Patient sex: M
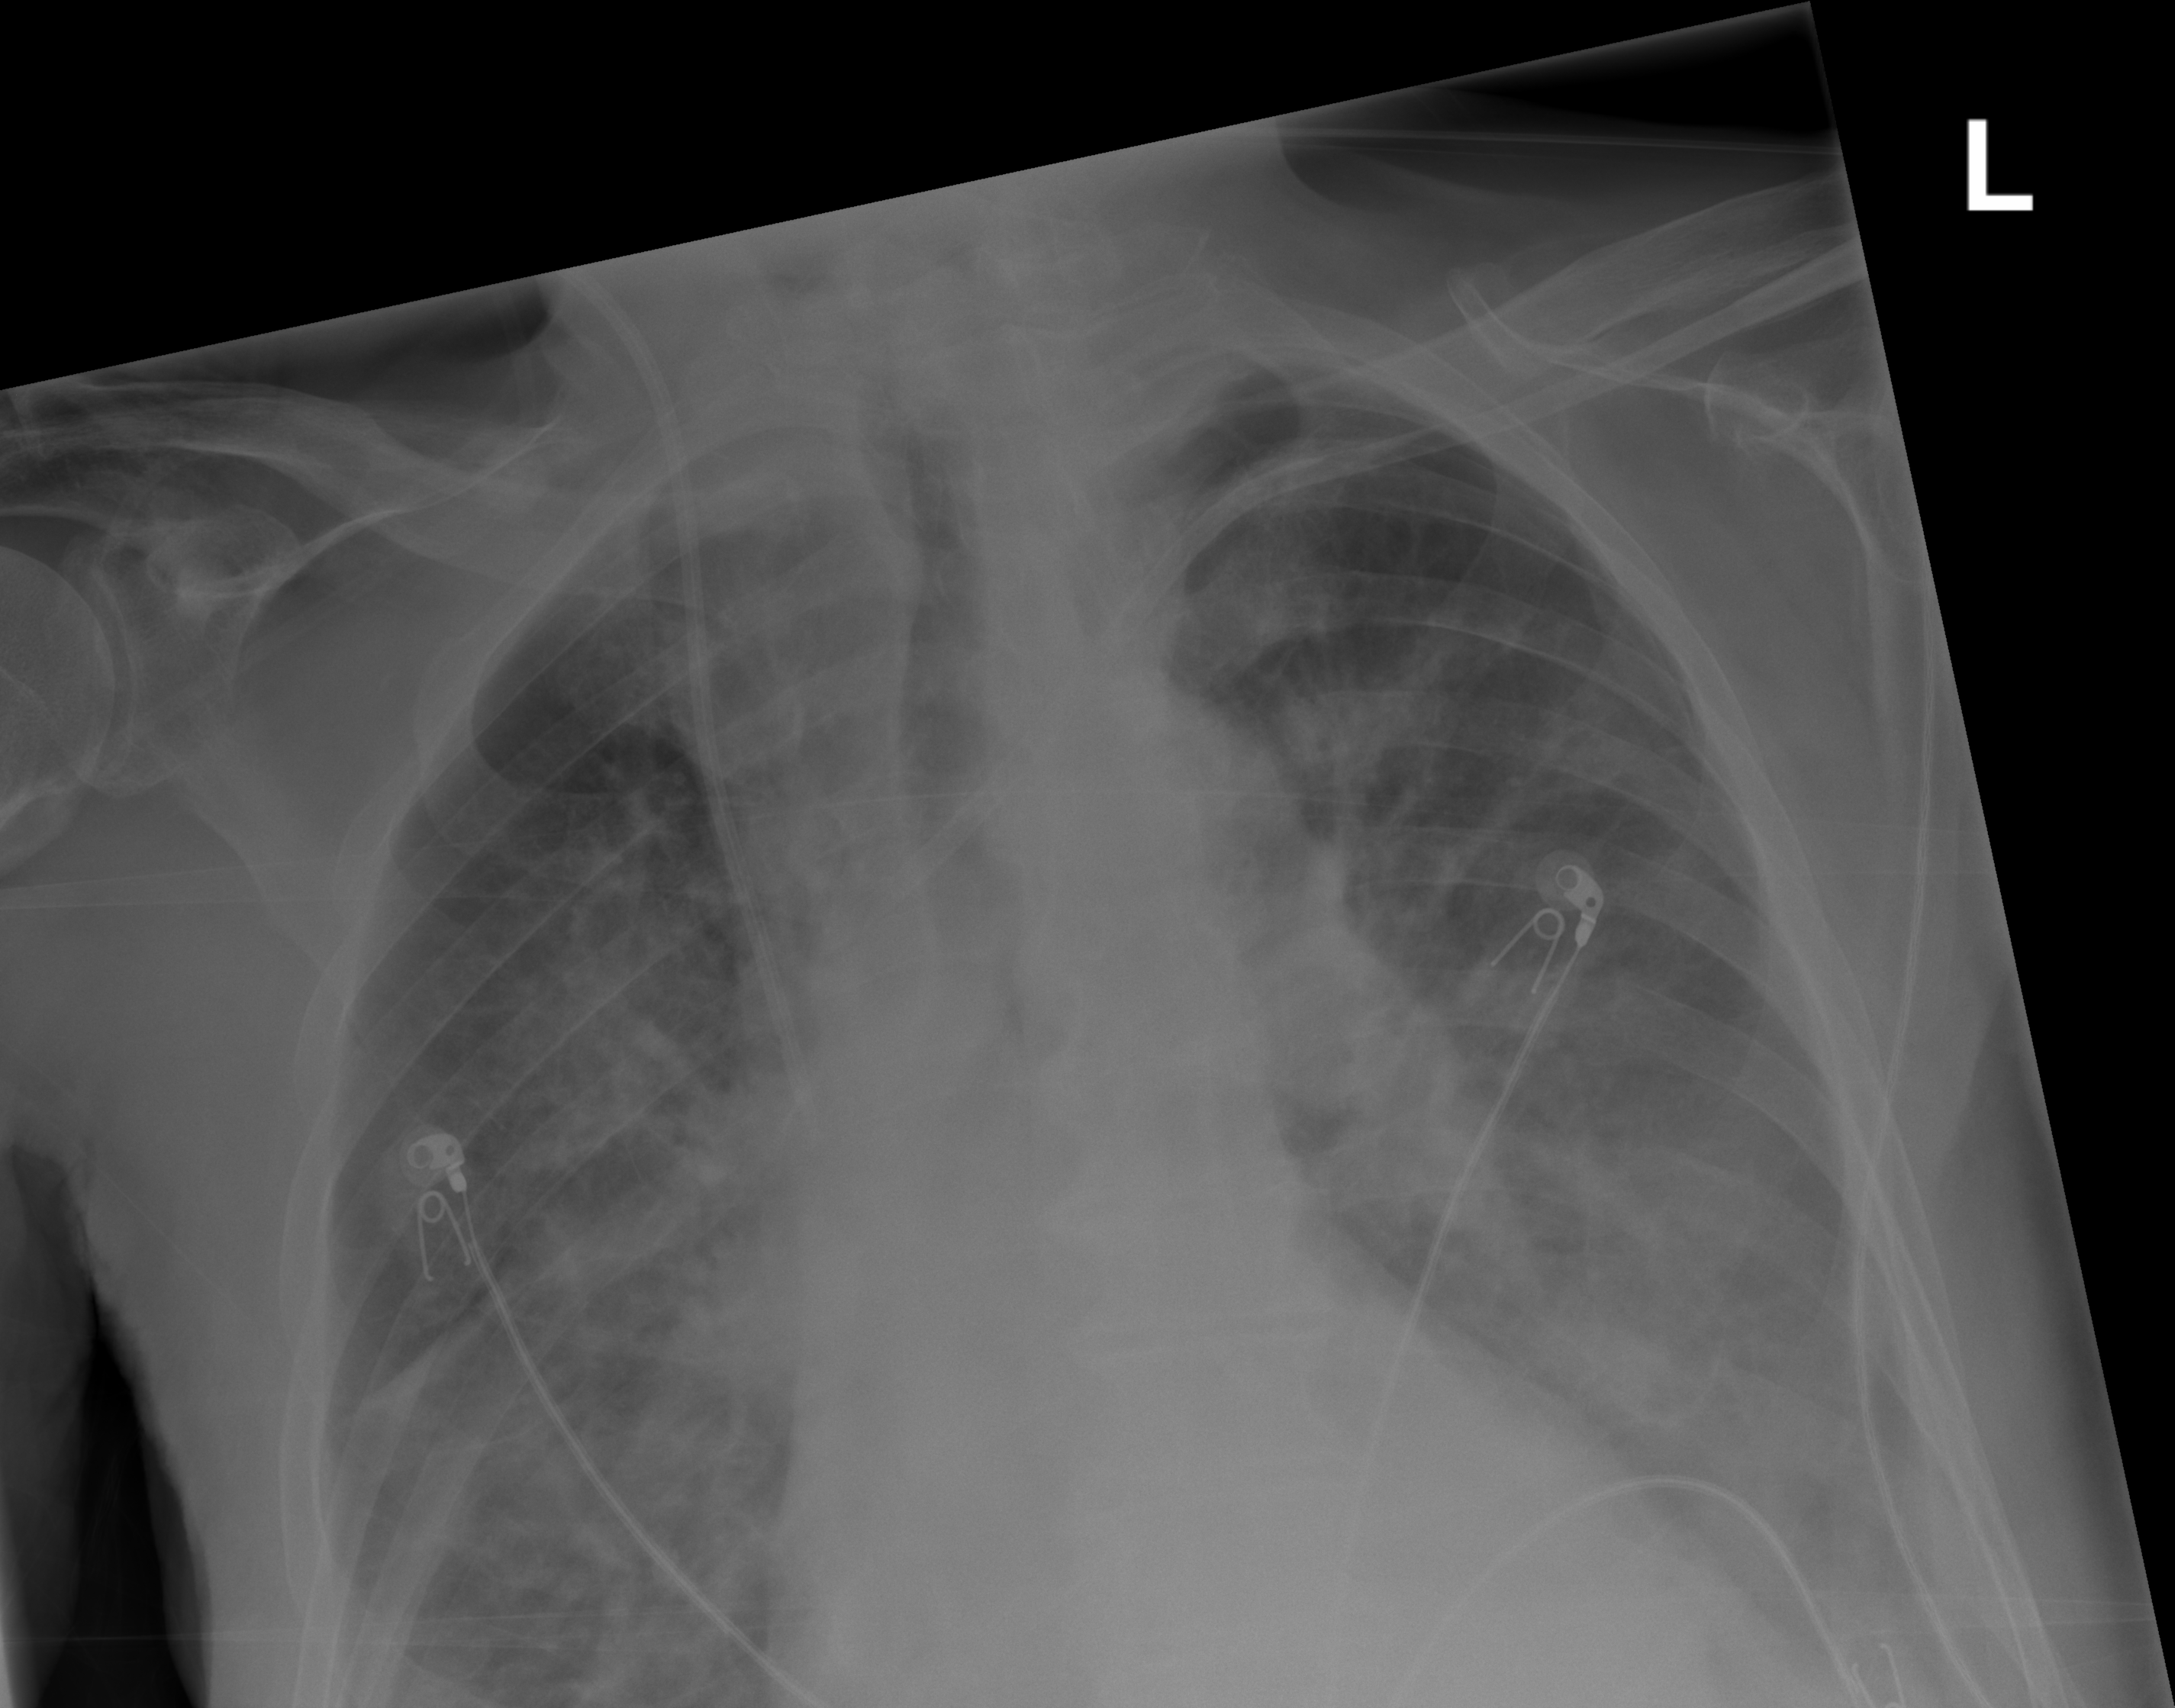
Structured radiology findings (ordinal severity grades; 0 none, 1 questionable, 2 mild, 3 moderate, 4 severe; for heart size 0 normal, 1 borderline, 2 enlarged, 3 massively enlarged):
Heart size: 2
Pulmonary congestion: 3
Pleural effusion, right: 0
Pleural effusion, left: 3
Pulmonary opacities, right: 3
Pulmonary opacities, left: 2
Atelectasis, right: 2
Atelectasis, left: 2